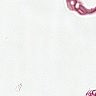
Metastatic tissue present: no